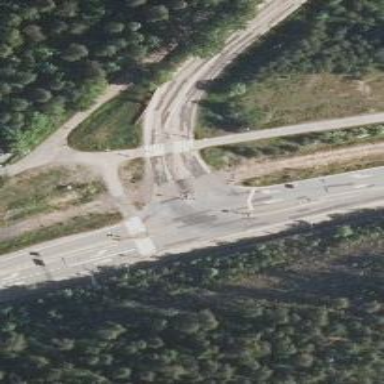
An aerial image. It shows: Marked road crossing.